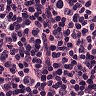
Metastatic tissue present: yes